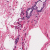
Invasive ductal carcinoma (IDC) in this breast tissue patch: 0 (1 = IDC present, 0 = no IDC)